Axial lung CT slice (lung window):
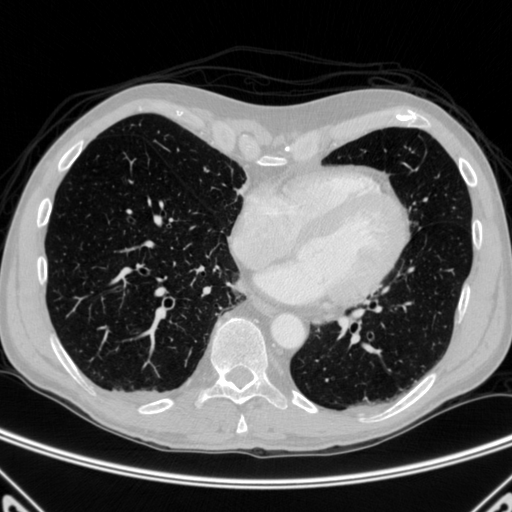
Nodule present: no